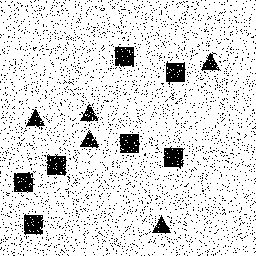
Squares: 7
Triangles: 5
Stars: 0
Total shapes: 12